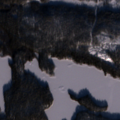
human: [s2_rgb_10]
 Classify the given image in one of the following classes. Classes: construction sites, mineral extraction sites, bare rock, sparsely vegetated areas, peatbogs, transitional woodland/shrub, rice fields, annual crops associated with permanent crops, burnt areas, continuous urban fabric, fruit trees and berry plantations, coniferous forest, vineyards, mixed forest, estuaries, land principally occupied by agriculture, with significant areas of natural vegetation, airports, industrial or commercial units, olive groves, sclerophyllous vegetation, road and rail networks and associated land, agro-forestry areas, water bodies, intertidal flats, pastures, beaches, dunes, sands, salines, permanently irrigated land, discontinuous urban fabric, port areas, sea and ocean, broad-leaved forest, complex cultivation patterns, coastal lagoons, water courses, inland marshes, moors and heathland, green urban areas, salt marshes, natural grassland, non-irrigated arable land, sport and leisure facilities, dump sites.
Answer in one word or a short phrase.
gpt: coniferous forest, water bodies